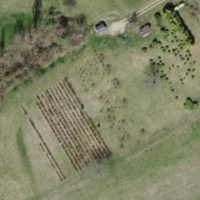
EUNIS habitat code: 52
Species observed at this site:
Tussilago farfara
Trifolium pratense
Ranunculus repens
Trifolium repens